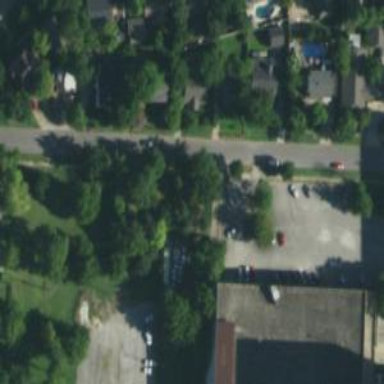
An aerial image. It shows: Residential road with separate asphalt sidewalk.